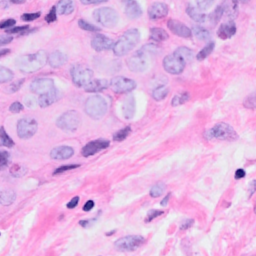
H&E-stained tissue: Breast